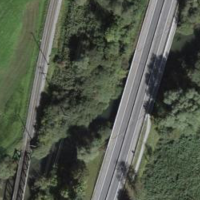
EUNIS habitat code: 24
Species observed at this site:
Milvus milvus